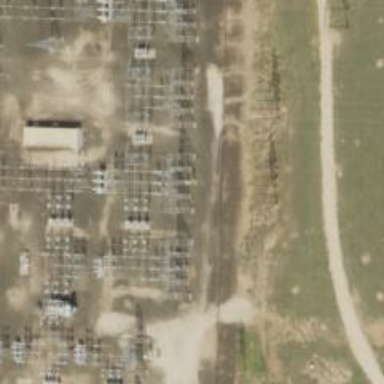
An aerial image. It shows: Switch for power supply.